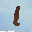
Label: 1